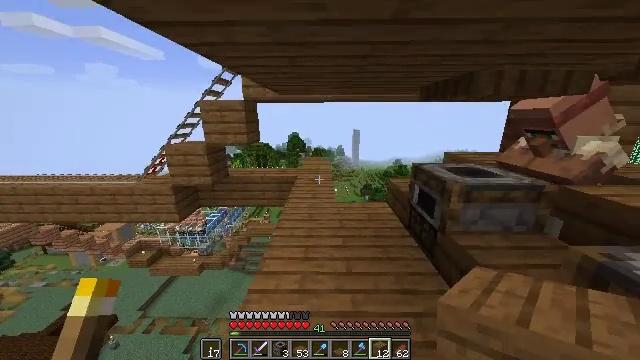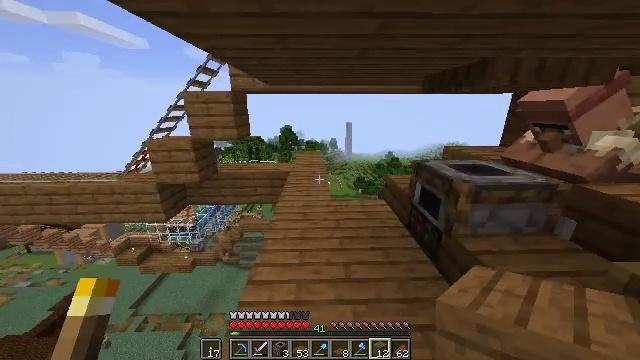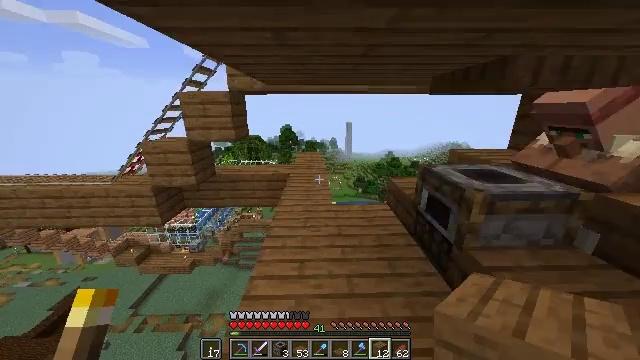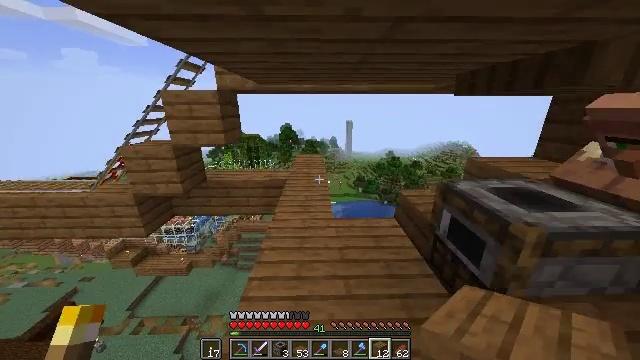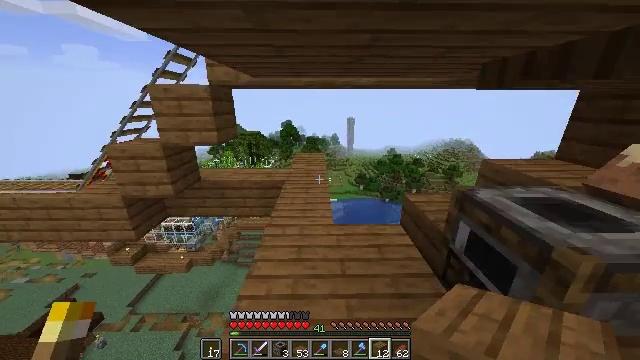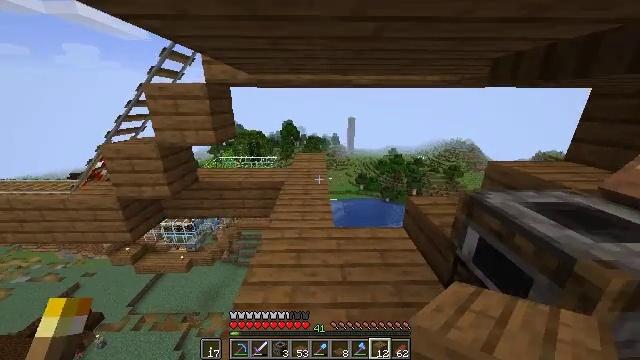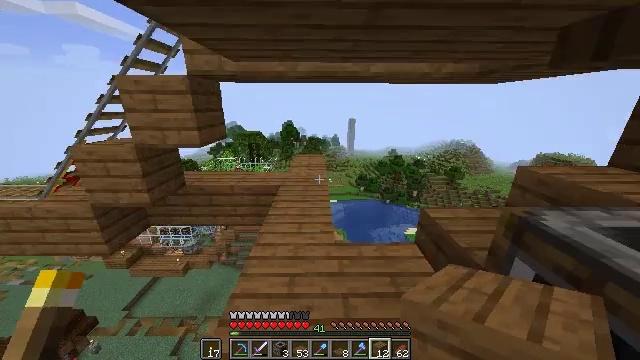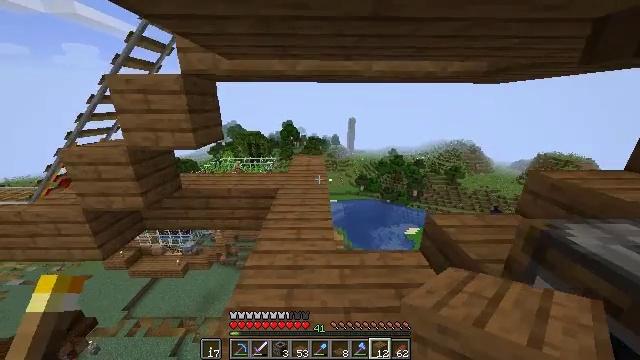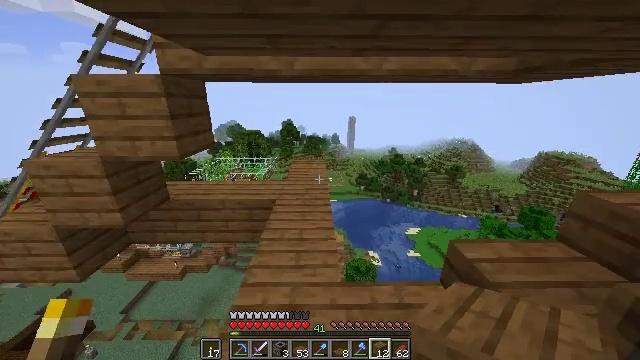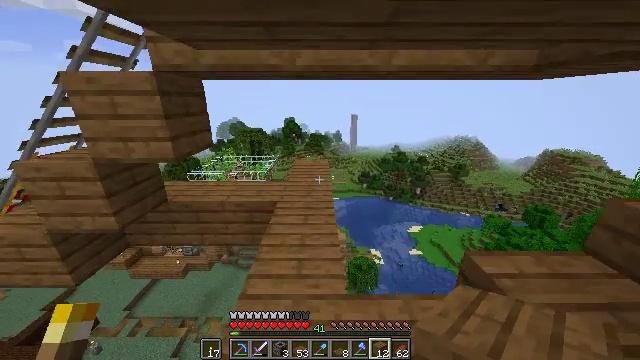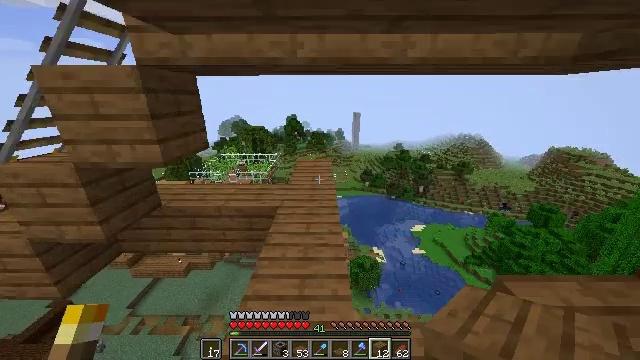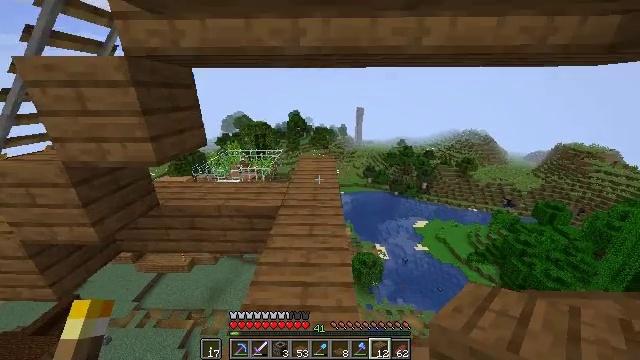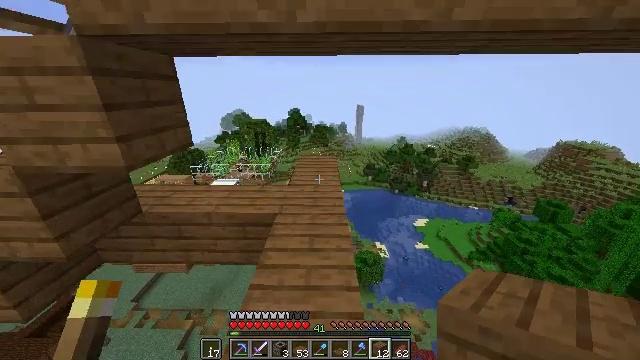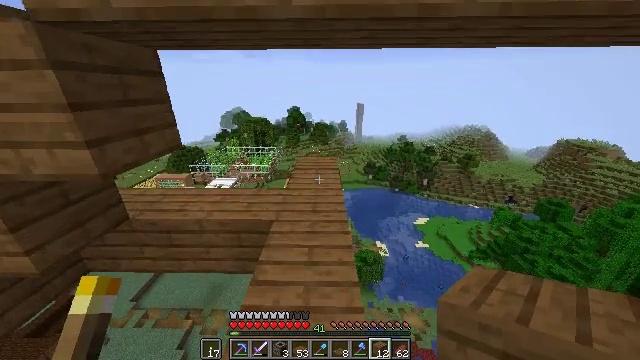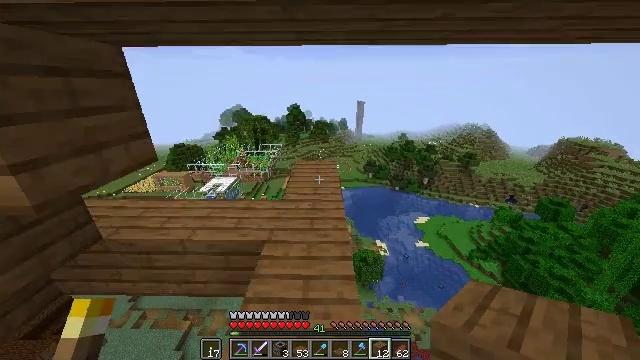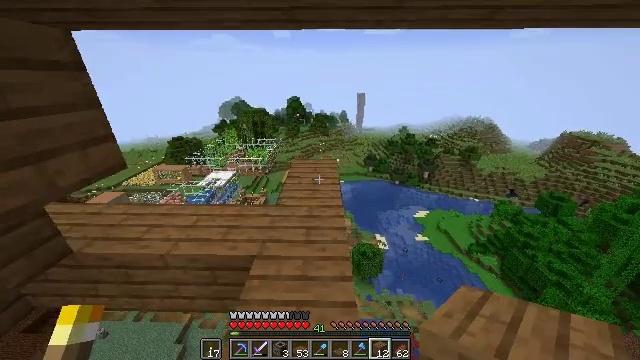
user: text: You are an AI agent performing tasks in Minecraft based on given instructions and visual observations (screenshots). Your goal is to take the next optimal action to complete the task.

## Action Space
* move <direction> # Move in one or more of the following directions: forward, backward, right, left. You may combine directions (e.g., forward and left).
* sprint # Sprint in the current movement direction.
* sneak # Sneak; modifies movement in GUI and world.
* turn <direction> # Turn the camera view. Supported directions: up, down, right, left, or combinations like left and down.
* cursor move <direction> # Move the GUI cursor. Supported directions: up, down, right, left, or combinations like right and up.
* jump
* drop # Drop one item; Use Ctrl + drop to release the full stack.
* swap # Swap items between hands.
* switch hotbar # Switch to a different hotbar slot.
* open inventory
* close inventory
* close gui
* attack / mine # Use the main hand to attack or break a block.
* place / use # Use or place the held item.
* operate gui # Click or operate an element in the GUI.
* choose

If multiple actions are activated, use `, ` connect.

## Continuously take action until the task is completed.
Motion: motion action
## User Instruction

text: Get rabbit stew by using the crafting table.
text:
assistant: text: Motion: move forward, turn right and down
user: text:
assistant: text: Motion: move forward
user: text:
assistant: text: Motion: move forward
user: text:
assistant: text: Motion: move forward
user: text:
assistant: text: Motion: move forward
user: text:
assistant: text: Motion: move forward
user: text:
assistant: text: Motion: move forward
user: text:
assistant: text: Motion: move forward
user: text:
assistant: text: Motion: move forward
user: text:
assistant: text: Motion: move forward
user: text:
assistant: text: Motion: move forward, turn down
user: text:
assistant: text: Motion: move forward
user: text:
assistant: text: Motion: move forward
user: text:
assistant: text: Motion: move forward
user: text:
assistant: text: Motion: move forward, turn down
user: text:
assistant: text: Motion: move forward, turn down
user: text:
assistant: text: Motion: move forward, turn down
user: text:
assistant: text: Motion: move forward, turn down
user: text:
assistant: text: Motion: move forward, turn down
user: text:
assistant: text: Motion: move forward, turn left and down
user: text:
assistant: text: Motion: move forward, sprint
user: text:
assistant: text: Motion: move forward, sprint
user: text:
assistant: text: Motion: move forward, sprint
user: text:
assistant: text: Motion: move forward, sprint
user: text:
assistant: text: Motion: move forward
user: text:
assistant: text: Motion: move forward, turn left
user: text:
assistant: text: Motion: move forward, turn left
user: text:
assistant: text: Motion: move forward, sprint, turn left and down
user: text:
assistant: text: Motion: move forward, sprint, turn down
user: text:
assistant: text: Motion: move forward, sprint, turn down